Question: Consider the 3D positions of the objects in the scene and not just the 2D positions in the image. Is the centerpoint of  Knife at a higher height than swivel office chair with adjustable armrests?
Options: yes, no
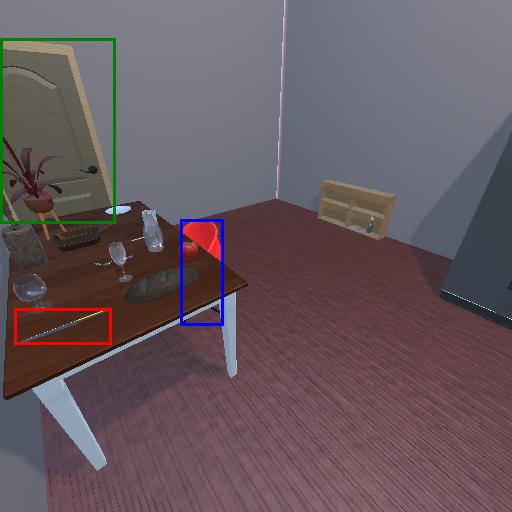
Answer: yes